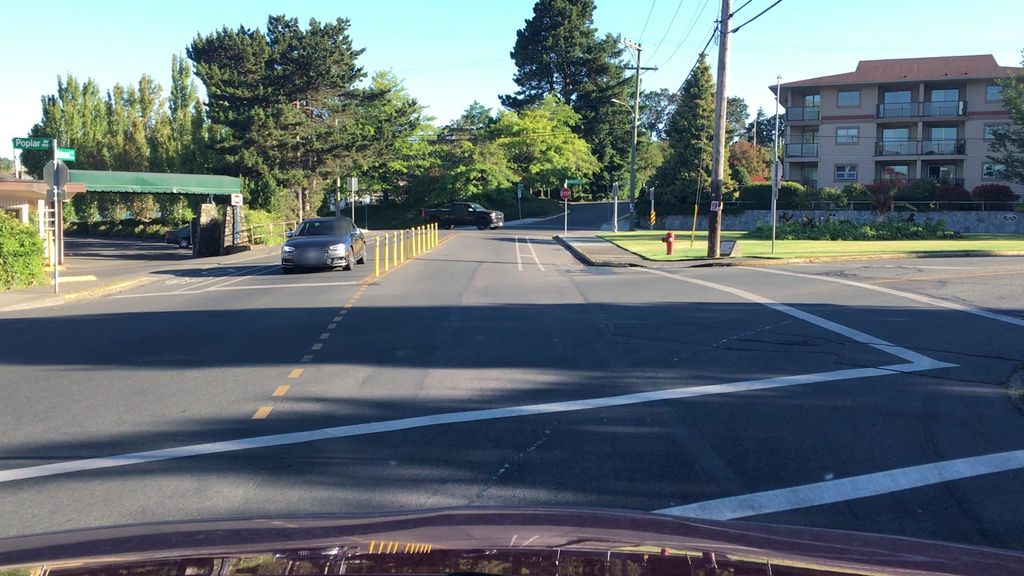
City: victoria